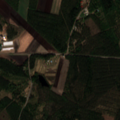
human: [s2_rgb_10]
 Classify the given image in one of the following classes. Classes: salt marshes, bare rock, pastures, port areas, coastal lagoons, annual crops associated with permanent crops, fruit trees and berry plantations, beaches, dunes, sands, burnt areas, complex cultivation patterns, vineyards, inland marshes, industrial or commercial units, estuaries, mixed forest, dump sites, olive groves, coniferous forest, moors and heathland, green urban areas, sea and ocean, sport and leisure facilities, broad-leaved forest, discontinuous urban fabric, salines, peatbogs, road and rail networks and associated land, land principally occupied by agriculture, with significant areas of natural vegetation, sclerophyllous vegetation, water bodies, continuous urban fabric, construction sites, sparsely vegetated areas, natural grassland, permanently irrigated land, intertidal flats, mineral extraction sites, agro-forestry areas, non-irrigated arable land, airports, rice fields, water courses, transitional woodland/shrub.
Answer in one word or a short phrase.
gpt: land principally occupied by agriculture, with significant areas of natural vegetation, coniferous forest, mixed forest